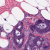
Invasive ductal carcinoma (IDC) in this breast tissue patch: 1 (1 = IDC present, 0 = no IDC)